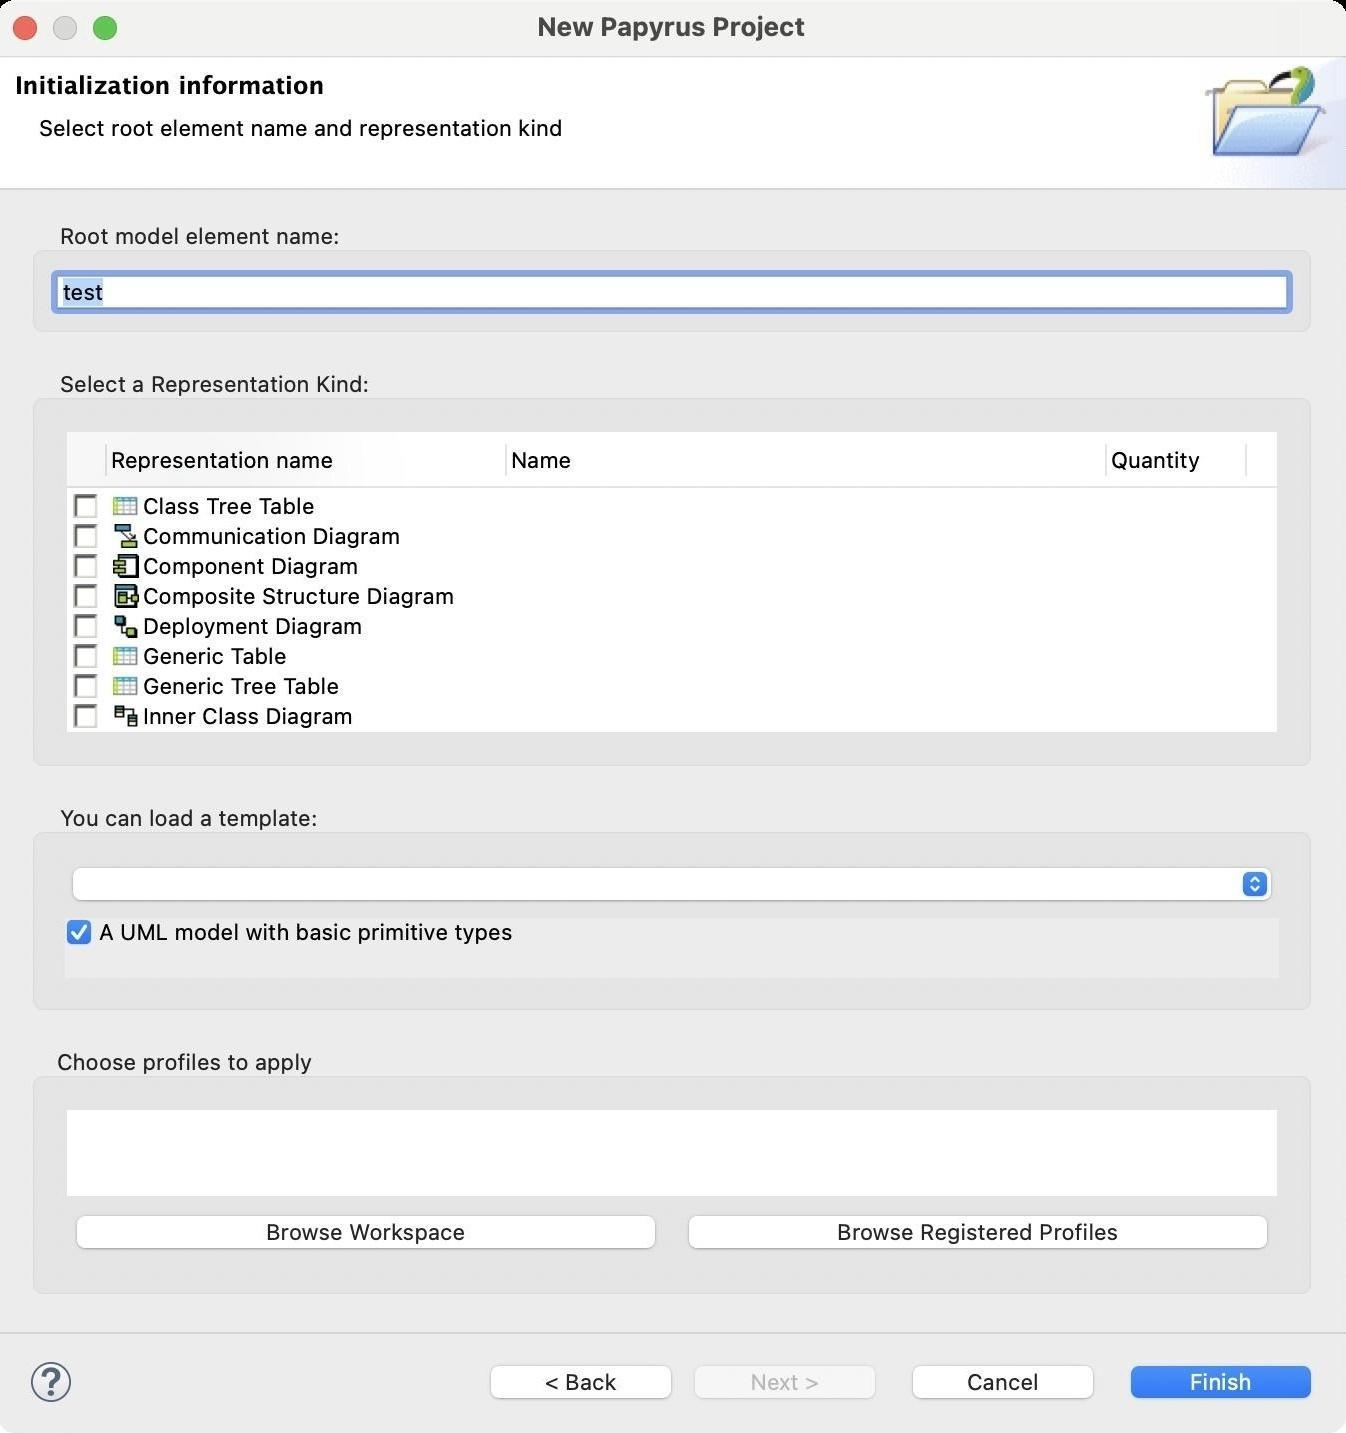
Accessibility tree:
{"name": "New_Papyrus_Project", "role": "AXWindow", "description": null, "role_description": "standard window", "value": null, "position": "452.00;38.00", "size": "675;717", "children": [{"name": null, "role": "AXScrollArea", "description": null, "role_description": "scroll area", "value": null, "position": "16.00;57.00", "size": "584;37", "children": [{"name": null, "role": "AXTextArea", "description": null, "role_description": "text entry area", "value": "Select root element name and representation kind ", "position": "16.00;57.00", "size": "584;37", "children": []}]}, {"name": null, "role": "AXStaticText", "description": null, "role_description": "text", "value": "Initialization information", "position": "7.00;35.00", "size": "593;15", "children": []}, {"name": null, "role": "AXImage", "description": "", "role_description": "image", "value": null, "position": "600.00;28.00", "size": "75;66", "children": []}, {"name": "Finish", "role": "AXButton", "description": null, "role_description": "button", "value": null, "position": "561.00;679.00", "size": "102;27", "children": []}, {"name": "Cancel", "role": "AXButton", "description": null, "role_description": "button", "value": null, "position": "452.00;679.00", "size": "102;27", "children": []}, {"name": "&Next__", "role": "AXButton", "description": null, "role_description": "button", "value": null, "position": "343.00;679.00", "size": "102;27", "children": []}, {"name": "__&Back", "role": "AXButton", "description": null, "role_description": "button", "value": null, "position": "241.00;679.00", "size": "102;27", "children": []}, {"name": null, "role": "AXToolbar", "description": null, "role_description": "toolbar", "value": null, "position": "12.00;677.00", "size": "30;30", "children": [{"name": "Help", "role": "AXCheckBox", "description": null, "role_description": "checkbox", "value": 0, "position": "12.00;677.00", "size": "30;30", "children": []}]}, {"name": null, "role": "AXGroup", "description": null, "role_description": "group", "value": null, "position": "15.00;524.00", "size": "645;127", "children": [{"name": "Browse_Registered_Profiles", "role": "AXButton", "description": null, "role_description": "button", "value": null, "position": "340.00;604.00", "size": "301;27", "children": []}, {"name": "Browse_Workspace", "role": "AXButton", "description": null, "role_description": "button", "value": null, "position": "34.00;604.00", "size": "301;27", "children": []}, {"name": null, "role": "AXScrollArea", "description": null, "role_description": "scroll area", "value": null, "position": "34.00;554.00", "size": "607;45", "children": [{"name": null, "role": "AXTextArea", "description": null, "role_description": "text entry area", "value": "", "position": "35.00;555.00", "size": "605;43", "children": []}, {"name": null, "role": "AXScrollBar", "description": null, "role_description": "scroll bar", "value": 0.0, "position": "624.00;555.00", "size": "16;43", "children": []}]}, {"name": null, "role": "AXStaticText", "description": null, "role_description": "text", "value": "Choose profiles to apply", "position": "26.00;524.00", "size": "136;14", "children": []}]}, {"name": null, "role": "AXGroup", "description": null, "role_description": "group", "value": null, "position": "15.00;402.00", "size": "645;107", "children": [{"name": null, "role": "AXScrollArea", "description": null, "role_description": "scroll area", "value": null, "position": "34.00;459.00", "size": "607;30", "children": [{"name": null, "role": "AXTable", "description": null, "role_description": "table", "value": null, "position": "34.00;459.00", "size": "607;30", "children": [{"name": null, "role": "AXRow", "description": null, "role_description": "table row", "value": null, "position": "34.00;459.00", "size": "607;15", "children": [{"name": "", "role": "AXCheckBox", "description": null, "role_description": "checkbox", "value": 1, "position": "34.00;459.00", "size": "14;14", "children": []}, {"name": null, "role": "AXStaticText", "description": null, "role_description": "text", "value": "A UML model with basic primitive types", "position": "49.00;459.00", "size": "211;14", "children": []}]}, {"name": null, "role": "AXColumn", "description": null, "role_description": "column", "value": null, "position": "34.00;459.00", "size": "15;30", "children": []}, {"name": null, "role": "AXColumn", "description": null, "role_description": "column", "value": null, "position": "49.00;459.00", "size": "212;30", "children": []}]}]}, {"name": null, "role": "AXPopUpButton", "description": null, "role_description": "pop up button", "value": null, "position": "34.00;432.00", "size": "607;22", "children": []}, {"name": null, "role": "AXStaticText", "description": null, "role_description": "text", "value": "You can load a template: ", "position": "26.00;402.00", "size": "140;14", "children": []}]}, {"name": null, "role": "AXGroup", "description": null, "role_description": "group", "value": null, "position": "15.00;185.00", "size": "645;202", "children": [{"name": null, "role": "AXScrollArea", "description": null, "role_description": "scroll area", "value": null, "position": "34.00;215.00", "size": "607;152", "children": [{"name": null, "role": "AXTable", "description": null, "role_description": "table", "value": null, "position": "35.00;216.00", "size": "605;285", "children": [{"name": null, "role": "AXRow", "description": null, "role_description": "table row", "value": null, "position": "35.00;216.00", "size": "605;15", "children": [{"name": null, "role": "AXStaticText", "description": null, "role_description": "text", "value": "", "position": "35.00;216.00", "size": "19;14", "children": []}, {"name": null, "role": "AXStaticText", "description": null, "role_description": "text", "value": "Activity Diagram", "position": "55.00;216.00", "size": "199;14", "children": []}, {"name": null, "role": "AXStaticText", "description": null, "role_description": "text", "value": "", "position": "255.00;216.00", "size": "299;14", "children": []}, {"name": null, "role": "AXStaticText", "description": null, "role_description": "text", "value": "", "position": "555.00;216.00", "size": "69;14", "children": []}]}, {"name": null, "role": "AXRow", "description": null, "role_description": "table row", "value": null, "position": "35.00;231.00", "size": "605;15", "children": [{"name": null, "role": "AXStaticText", "description": null, "role_description": "text", "value": "", "position": "35.00;231.00", "size": "19;14", "children": []}, {"name": null, "role": "AXStaticText", "description": null, "role_description": "text", "value": "Class Diagram", "position": "55.00;231.00", "size": "199;14", "children": []}, {"name": null, "role": "AXStaticText", "description": null, "role_description": "text", "value": "", "position": "255.00;231.00", "size": "299;14", "children": []}, {"name": null, "role": "AXStaticText", "description": null, "role_description": "text", "value": "", "position": "555.00;231.00", "size": "69;14", "children": []}]}, {"name": null, "role": "AXRow", "description": null, "role_description": "table row", "value": null, "position": "35.00;246.00", "size": "605;15", "children": [{"name": null, "role": "AXStaticText", "description": null, "role_description": "text", "value": "", "position": "35.00;246.00", "size": "19;14", "children": []}, {"name": null, "role": "AXStaticText", "description": null, "role_description": "text", "value": "Class Tree Table", "position": "55.00;246.00", "size": "199;14", "children": []}, {"name": null, "role": "AXStaticText", "description": null, "role_description": "text", "value": "", "position": "255.00;246.00", "size": "299;14", "children": []}, {"name": null, "role": "AXStaticText", "description": null, "role_description": "text", "value": "", "position": "555.00;246.00", "size": "69;14", "children": []}]}, {"name": null, "role": "AXRow", "description": null, "role_description": "table row", "value": null, "position": "35.00;261.00", "size": "605;15", "children": [{"name": null, "role": "AXStaticText", "description": null, "role_description": "text", "value": "", "position": "35.00;261.00", "size": "19;14", "children": []}, {"name": null, "role": "AXStaticText", "description": null, "role_description": "text", "value": "Communication Diagram", "position": "55.00;261.00", "size": "199;14", "children": []}, {"name": null, "role": "AXStaticText", "description": null, "role_description": "text", "value": "", "position": "255.00;261.00", "size": "299;14", "children": []}, {"name": null, "role": "AXStaticText", "description": null, "role_description": "text", "value": "", "position": "555.00;261.00", "size": "69;14", "children": []}]}, {"name": null, "role": "AXRow", "description": null, "role_description": "table row", "value": null, "position": "35.00;276.00", "size": "605;15", "children": [{"name": null, "role": "AXStaticText", "description": null, "role_description": "text", "value": "", "position": "35.00;276.00", "size": "19;14", "children": []}, {"name": null, "role": "AXStaticText", "description": null, "role_description": "text", "value": "Component Diagram", "position": "55.00;276.00", "size": "199;14", "children": []}, {"name": null, "role": "AXStaticText", "description": null, "role_description": "text", "value": "", "position": "255.00;276.00", "size": "299;14", "children": []}, {"name": null, "role": "AXStaticText", "description": null, "role_description": "text", "value": "", "position": "555.00;276.00", "size": "69;14", "children": []}]}, {"name": null, "role": "AXRow", "description": null, "role_description": "table row", "value": null, "position": "35.00;291.00", "size": "605;15", "children": [{"name": null, "role": "AXStaticText", "description": null, "role_description": "text", "value": "", "position": "35.00;291.00", "size": "19;14", "children": []}, {"name": null, "role": "AXStaticText", "description": null, "role_description": "text", "value": "Composite Structure Diagram", "position": "55.00;291.00", "size": "199;14", "children": []}, {"name": null, "role": "AXStaticText", "description": null, "role_description": "text", "value": "", "position": "255.00;291.00", "size": "299;14", "children": []}, {"name": null, "role": "AXStaticText", "description": null, "role_description": "text", "value": "", "position": "555.00;291.00", "size": "69;14", "children": []}]}, {"name": null, "role": "AXRow", "description": null, "role_description": "table row", "value": null, "position": "35.00;306.00", "size": "605;15", "children": [{"name": null, "role": "AXStaticText", "description": null, "role_description": "text", "value": "", "position": "35.00;306.00", "size": "19;14", "children": []}, {"name": null, "role": "AXStaticText", "description": null, "role_description": "text", "value": "Deployment Diagram", "position": "55.00;306.00", "size": "199;14", "children": []}, {"name": null, "role": "AXStaticText", "description": null, "role_description": "text", "value": "", "position": "255.00;306.00", "size": "299;14", "children": []}, {"name": null, "role": "AXStaticText", "description": null, "role_description": "text", "value": "", "position": "555.00;306.00", "size": "69;14", "children": []}]}, {"name": null, "role": "AXRow", "description": null, "role_description": "table row", "value": null, "position": "35.00;321.00", "size": "605;15", "children": [{"name": null, "role": "AXStaticText", "description": null, "role_description": "text", "value": "", "position": "35.00;321.00", "size": "19;14", "children": []}, {"name": null, "role": "AXStaticText", "description": null, "role_description": "text", "value": "Generic Table", "position": "55.00;321.00", "size": "199;14", "children": []}, {"name": null, "role": "AXStaticText", "description": null, "role_description": "text", "value": "", "position": "255.00;321.00", "size": "299;14", "children": []}, {"name": null, "role": "AXStaticText", "description": null, "role_description": "text", "value": "", "position": "555.00;321.00", "size": "69;14", "children": []}]}, {"name": null, "role": "AXRow", "description": null, "role_description": "table row", "value": null, "position": "35.00;336.00", "size": "605;15", "children": [{"name": null, "role": "AXStaticText", "description": null, "role_description": "text", "value": "", "position": "35.00;336.00", "size": "19;14", "children": []}, {"name": null, "role": "AXStaticText", "description": null, "role_description": "text", "value": "Generic Tree Table", "position": "55.00;336.00", "size": "199;14", "children": []}, {"name": null, "role": "AXStaticText", "description": null, "role_description": "text", "value": "", "position": "255.00;336.00", "size": "299;14", "children": []}, {"name": null, "role": "AXStaticText", "description": null, "role_description": "text", "value": "", "position": "555.00;336.00", "size": "69;14", "children": []}]}, {"name": null, "role": "AXRow", "description": null, "role_description": "table row", "value": null, "position": "35.00;351.00", "size": "605;15", "children": [{"name": null, "role": "AXStaticText", "description": null, "role_description": "text", "value": "", "position": "35.00;351.00", "size": "19;14", "children": []}, {"name": null, "role": "AXStaticText", "description": null, "role_description": "text", "value": "Inner Class Diagram", "position": "55.00;351.00", "size": "199;14", "children": []}, {"name": null, "role": "AXStaticText", "description": null, "role_description": "text", "value": "", "position": "255.00;351.00", "size": "299;14", "children": []}, {"name": null, "role": "AXStaticText", "description": null, "role_description": "text", "value": "", "position": "555.00;351.00", "size": "69;14", "children": []}]}, {"name": null, "role": "AXRow", "description": null, "role_description": "table row", "value": null, "position": "35.00;366.00", "size": "605;15", "children": [{"name": null, "role": "AXStaticText", "description": null, "role_description": "text", "value": "", "position": "35.00;366.00", "size": "19;14", "children": []}, {"name": null, "role": "AXStaticText", "description": null, "role_description": "text", "value": "Interaction Overview Diagram", "position": "55.00;366.00", "size": "199;14", "children": []}, {"name": null, "role": "AXStaticText", "description": null, "role_description": "text", "value": "", "position": "255.00;366.00", "size": "299;14", "children": []}, {"name": null, "role": "AXStaticText", "description": null, "role_description": "text", "value": "", "position": "555.00;366.00", "size": "69;14", "children": []}]}, {"name": null, "role": "AXRow", "description": null, "role_description": "table row", "value": null, "position": "35.00;381.00", "size": "605;15", "children": [{"name": null, "role": "AXStaticText", "description": null, "role_description": "text", "value": "", "position": "35.00;381.00", "size": "19;14", "children": []}, {"name": null, "role": "AXStaticText", "description": null, "role_description": "text", "value": "Package Diagram", "position": "55.00;381.00", "size": "199;14", "children": []}, {"name": null, "role": "AXStaticText", "description": null, "role_description": "text", "value": "", "position": "255.00;381.00", "size": "299;14", "children": []}, {"name": null, "role": "AXStaticText", "description": null, "role_description": "text", "value": "", "position": "555.00;381.00", "size": "69;14", "children": []}]}, {"name": null, "role": "AXRow", "description": null, "role_description": "table row", "value": null, "position": "35.00;396.00", "size": "605;15", "children": [{"name": null, "role": "AXStaticText", "description": null, "role_description": "text", "value": "", "position": "35.00;396.00", "size": "19;14", "children": []}, {"name": null, "role": "AXStaticText", "description": null, "role_description": "text", "value": "Relationship Generic Matrix", "position": "55.00;396.00", "size": "199;14", "children": []}, {"name": null, "role": "AXStaticText", "description": null, "role_description": "text", "value": "", "position": "255.00;396.00", "size": "299;14", "children": []}, {"name": null, "role": "AXStaticText", "description": null, "role_description": "text", "value": "", "position": "555.00;396.00", "size": "69;14", "children": []}]}, {"name": null, "role": "AXRow", "description": null, "role_description": "table row", "value": null, "position": "35.00;411.00", "size": "605;15", "children": [{"name": null, "role": "AXStaticText", "description": null, "role_description": "text", "value": "", "position": "35.00;411.00", "size": "19;14", "children": []}, {"name": null, "role": "AXStaticText", "description": null, "role_description": "text", "value": "Sequence Diagram", "position": "55.00;411.00", "size": "199;14", "children": []}, {"name": null, "role": "AXStaticText", "description": null, "role_description": "text", "value": "", "position": "255.00;411.00", "size": "299;14", "children": []}, {"name": null, "role": "AXStaticText", "description": null, "role_description": "text", "value": "", "position": "555.00;411.00", "size": "69;14", "children": []}]}, {"name": null, "role": "AXRow", "description": null, "role_description": "table row", "value": null, "position": "35.00;426.00", "size": "605;15", "children": [{"name": null, "role": "AXStaticText", "description": null, "role_description": "text", "value": "", "position": "35.00;426.00", "size": "19;14", "children": []}, {"name": null, "role": "AXStaticText", "description": null, "role_description": "text", "value": "State Machine Diagram", "position": "55.00;426.00", "size": "199;14", "children": []}, {"name": null, "role": "AXStaticText", "description": null, "role_description": "text", "value": "", "position": "255.00;426.00", "size": "299;14", "children": []}, {"name": null, "role": "AXStaticText", "description": null, "role_description": "text", "value": "", "position": "555.00;426.00", "size": "69;14", "children": []}]}, {"name": null, "role": "AXRow", "description": null, "role_description": "table row", "value": null, "position": "35.00;441.00", "size": "605;15", "children": [{"name": null, "role": "AXStaticText", "description": null, "role_description": "text", "value": "", "position": "35.00;441.00", "size": "19;14", "children": []}, {"name": null, "role": "AXStaticText", "description": null, "role_description": "text", "value": "Stereotype Display Tree Table", "position": "55.00;441.00", "size": "199;14", "children": []}, {"name": null, "role": "AXStaticText", "description": null, "role_description": "text", "value": "", "position": "255.00;441.00", "size": "299;14", "children": []}, {"name": null, "role": "AXStaticText", "description": null, "role_description": "text", "value": "", "position": "555.00;441.00", "size": "69;14", "children": []}]}, {"name": null, "role": "AXRow", "description": null, "role_description": "table row", "value": null, "position": "35.00;456.00", "size": "605;15", "children": [{"name": null, "role": "AXStaticText", "description": null, "role_description": "text", "value": "", "position": "35.00;456.00", "size": "19;14", "children": []}, {"name": null, "role": "AXStaticText", "description": null, "role_description": "text", "value": "Timing Diagram", "position": "55.00;456.00", "size": "199;14", "children": []}, {"name": null, "role": "AXStaticText", "description": null, "role_description": "text", "value": "", "position": "255.00;456.00", "size": "299;14", "children": []}, {"name": null, "role": "AXStaticText", "description": null, "role_description": "text", "value": "", "position": "555.00;456.00", "size": "69;14", "children": []}]}, {"name": null, "role": "AXRow", "description": null, "role_description": "table row", "value": null, "position": "35.00;471.00", "size": "605;15", "children": [{"name": null, "role": "AXStaticText", "description": null, "role_description": "text", "value": "", "position": "35.00;471.00", "size": "19;14", "children": []}, {"name": null, "role": "AXStaticText", "description": null, "role_description": "text", "value": "Use Case Diagram", "position": "55.00;471.00", "size": "199;14", "children": []}, {"name": null, "role": "AXStaticText", "description": null, "role_description": "text", "value": "", "position": "255.00;471.00", "size": "299;14", "children": []}, {"name": null, "role": "AXStaticText", "description": null, "role_description": "text", "value": "", "position": "555.00;471.00", "size": "69;14", "children": []}]}, {"name": null, "role": "AXRow", "description": null, "role_description": "table row", "value": null, "position": "35.00;486.00", "size": "605;15", "children": [{"name": null, "role": "AXStaticText", "description": null, "role_description": "text", "value": "", "position": "35.00;486.00", "size": "19;14", "children": []}, {"name": null, "role": "AXStaticText", "description": null, "role_description": "text", "value": "View Table", "position": "55.00;486.00", "size": "199;14", "children": []}, {"name": null, "role": "AXStaticText", "description": null, "role_description": "text", "value": "", "position": "255.00;486.00", "size": "299;14", "children": []}, {"name": null, "role": "AXStaticText", "description": null, "role_description": "text", "value": "", "position": "555.00;486.00", "size": "69;14", "children": []}]}, {"name": null, "role": "AXColumn", "description": null, "role_description": "column", "value": null, "position": "35.00;216.00", "size": "20;285", "children": []}, {"name": null, "role": "AXColumn", "description": null, "role_description": "column", "value": null, "position": "55.00;216.00", "size": "200;285", "children": []}, {"name": null, "role": "AXColumn", "description": null, "role_description": "column", "value": null, "position": "255.00;216.00", "size": "300;285", "children": []}, {"name": null, "role": "AXColumn", "description": null, "role_description": "column", "value": null, "position": "555.00;216.00", "size": "70;285", "children": []}, {"name": null, "role": "AXGroup", "description": null, "role_description": "group", "value": null, "position": "35.00;216.00", "size": "605;28", "children": [{"name": "", "role": "AXButton", "description": null, "role_description": "sort button", "value": null, "position": "35.00;216.00", "size": "20;28", "children": []}, {"name": "Representation_name", "role": "AXButton", "description": null, "role_description": "sort button", "value": null, "position": "55.00;216.00", "size": "200;28", "children": []}, {"name": "Name", "role": "AXButton", "description": null, "role_description": "sort button", "value": null, "position": "255.00;216.00", "size": "300;28", "children": []}, {"name": "Quantity", "role": "AXButton", "description": null, "role_description": "sort button", "value": null, "position": "555.00;216.00", "size": "70;28", "children": []}]}]}, {"name": null, "role": "AXScrollBar", "description": null, "role_description": "scroll bar", "value": 0.17177914110429449, "position": "624.00;244.00", "size": "16;122", "children": [{"name": null, "role": "AXValueIndicator", "description": null, "role_description": "value indicator", "value": 0.17177914110429449, "position": "628.00;255.50", "size": "12;58", "children": []}, {"name": null, "role": "AXButton", "description": null, "role_description": "increment arrow button", "value": null, "position": "624.00;244.00", "size": "0;0", "children": []}, {"name": null, "role": "AXButton", "description": null, "role_description": "decrement arrow button", "value": null, "position": "624.00;244.00", "size": "0;0", "children": []}, {"name": null, "role": "AXButton", "description": null, "role_description": "increment page button", "value": null, "position": "628.00;313.50", "size": "12;52", "children": []}, {"name": null, "role": "AXButton", "description": null, "role_description": "decrement page button", "value": null, "position": "628.00;244.00", "size": "12;12", "children": []}]}]}, {"name": null, "role": "AXStaticText", "description": null, "role_description": "text", "value": "Select a Representation Kind: ", "position": "26.00;185.00", "size": "166;14", "children": []}]}, {"name": null, "role": "AXGroup", "description": null, "role_description": "group", "value": null, "position": "15.00;111.00", "size": "645;59", "children": [{"name": null, "role": "AXTextField", "description": null, "role_description": "text field", "value": "test", "position": "29.00;136.00", "size": "617;19", "children": []}, {"name": null, "role": "AXStaticText", "description": null, "role_description": "text", "value": "Root model element name: ", "position": "26.00;111.00", "size": "151;14", "children": []}]}, {"name": null, "role": "AXButton", "description": null, "role_description": "close button", "value": null, "position": "7.00;6.00", "size": "14;16", "children": []}, {"name": null, "role": "AXButton", "description": null, "role_description": "zoom button", "value": null, "position": "47.00;6.00", "size": "14;16", "children": [{"name": null, "role": "AXGroup", "description": null, "role_description": "group", "value": null, "position": "47.00;6.00", "size": "14;16", "children": [{"name": null, "role": "AXGroup", "description": null, "role_description": "group", "value": null, "position": "47.00;6.00", "size": "14;16", "children": []}]}]}, {"name": null, "role": "AXButton", "description": null, "role_description": "minimize button", "value": null, "position": "27.00;6.00", "size": "14;16", "children": []}, {"name": null, "role": "AXStaticText", "description": null, "role_description": "text", "value": "New Papyrus Project", "position": "268.00;5.00", "size": "139;16", "children": []}]}